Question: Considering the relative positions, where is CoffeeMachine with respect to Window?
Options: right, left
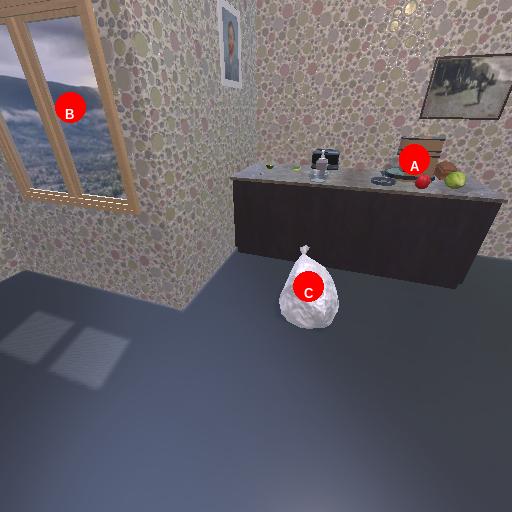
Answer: right